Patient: sex F, age 59
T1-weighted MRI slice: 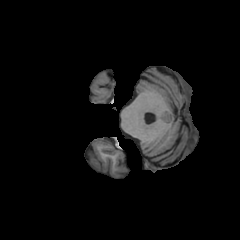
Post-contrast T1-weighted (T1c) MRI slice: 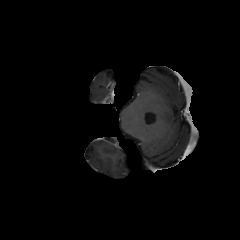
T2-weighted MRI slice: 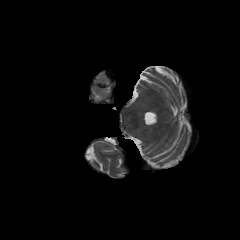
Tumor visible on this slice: no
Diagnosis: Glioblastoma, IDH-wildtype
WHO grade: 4